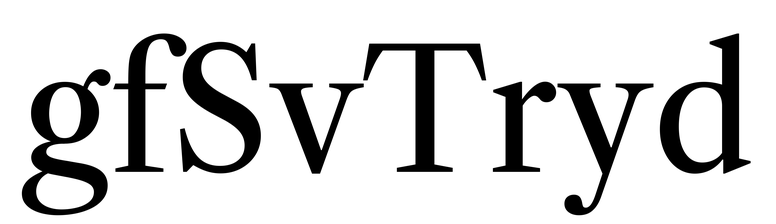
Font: LibreCaslonText_Regular